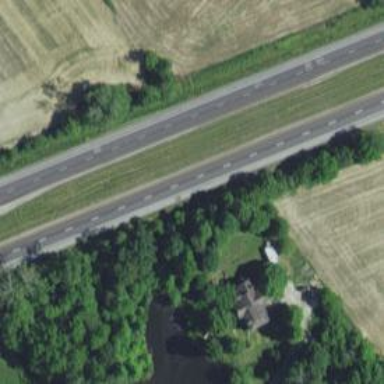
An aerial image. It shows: Trunk highway with expressway features.